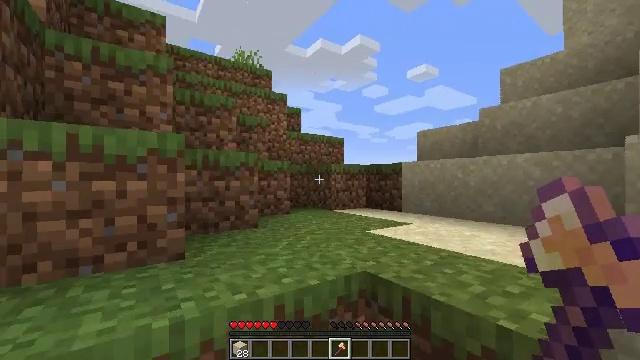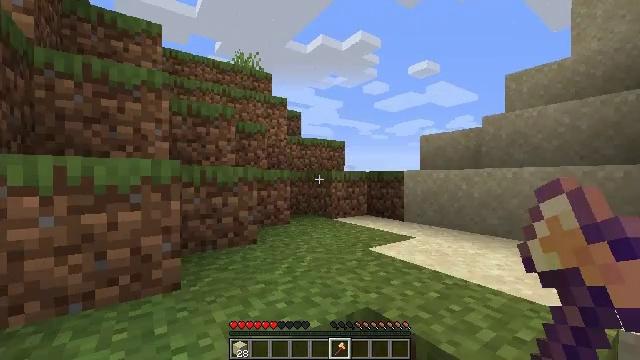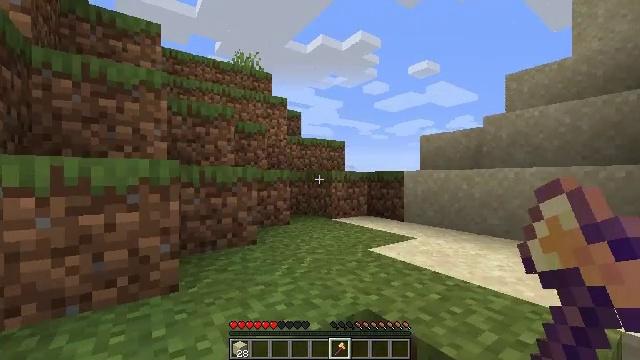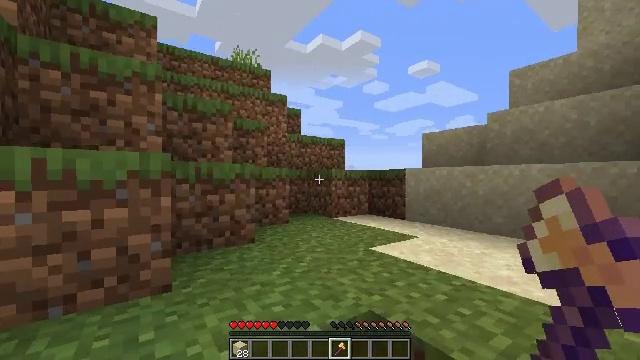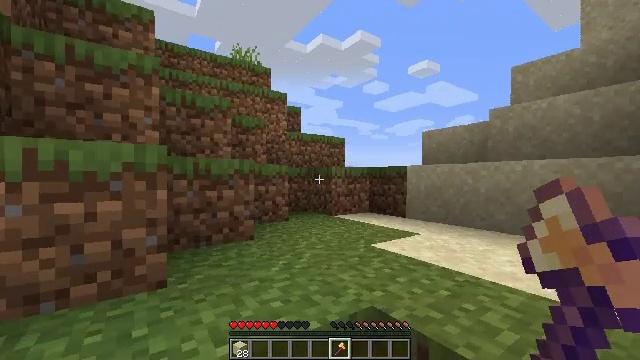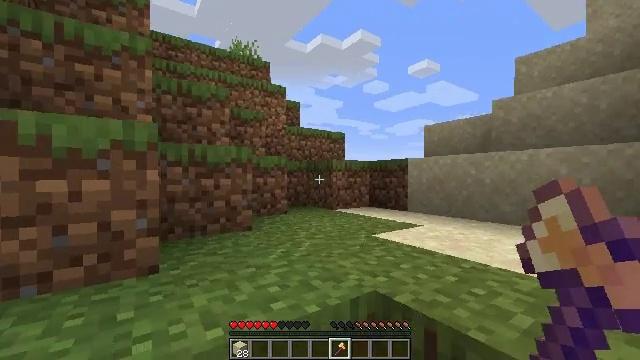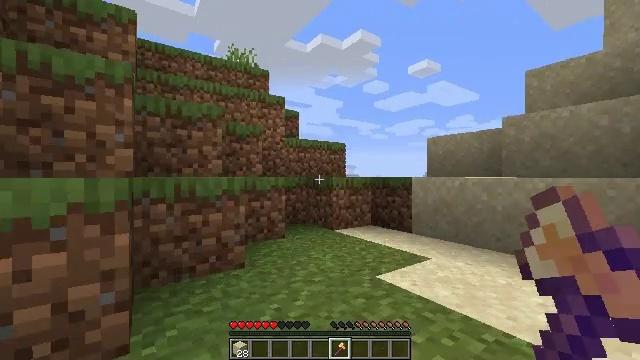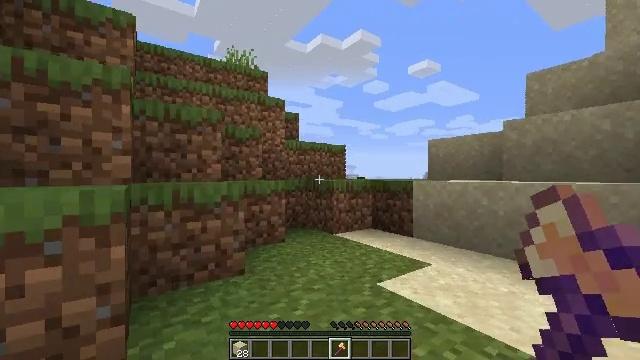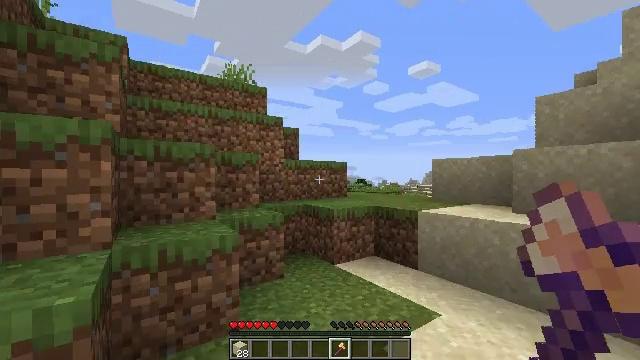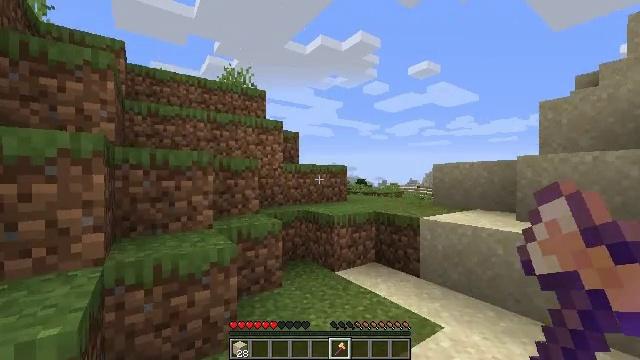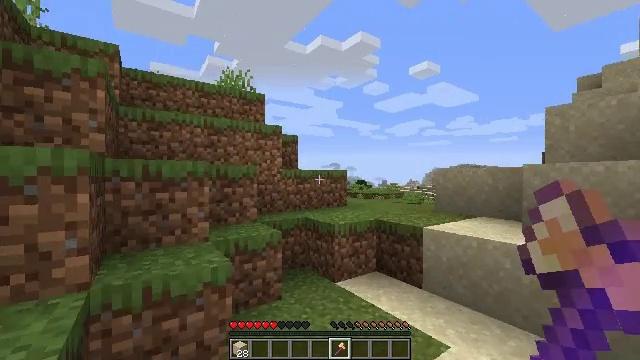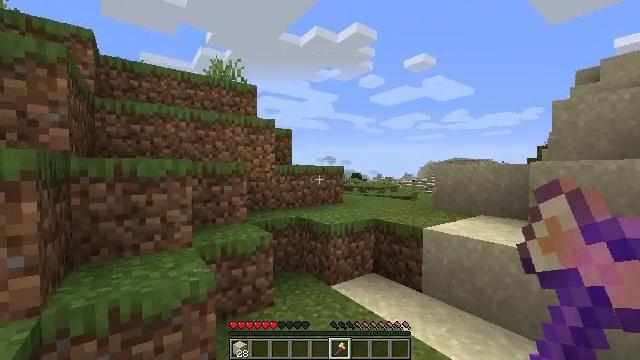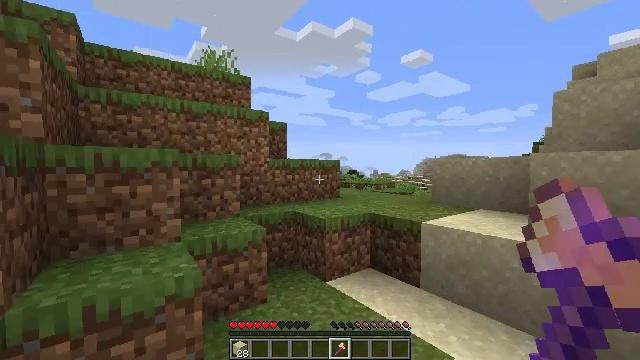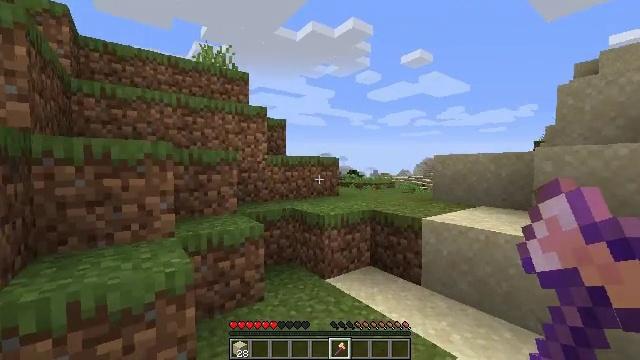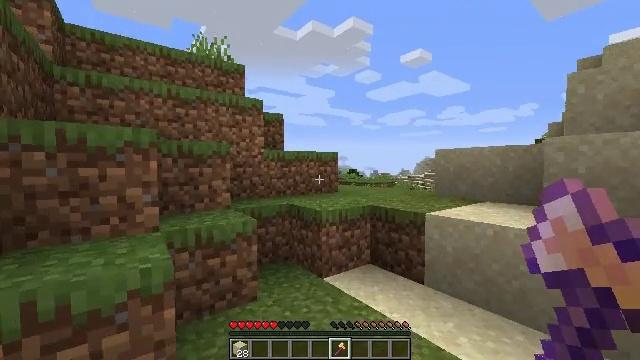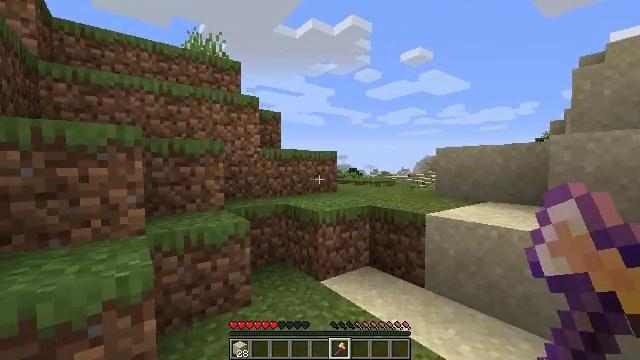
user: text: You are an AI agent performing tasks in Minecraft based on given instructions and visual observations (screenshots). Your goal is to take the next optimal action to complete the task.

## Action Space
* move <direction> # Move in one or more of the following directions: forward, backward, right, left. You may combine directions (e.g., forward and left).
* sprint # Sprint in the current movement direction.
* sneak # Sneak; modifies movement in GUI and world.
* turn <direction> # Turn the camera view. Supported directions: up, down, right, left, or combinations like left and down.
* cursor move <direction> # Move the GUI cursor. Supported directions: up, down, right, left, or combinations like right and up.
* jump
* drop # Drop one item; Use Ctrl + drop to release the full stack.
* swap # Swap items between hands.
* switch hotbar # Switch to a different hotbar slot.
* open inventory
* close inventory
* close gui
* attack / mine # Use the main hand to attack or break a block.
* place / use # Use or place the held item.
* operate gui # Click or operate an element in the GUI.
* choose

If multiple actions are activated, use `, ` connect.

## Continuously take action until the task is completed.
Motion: motion action
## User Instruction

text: Collect acacia logs by breaking the tree.
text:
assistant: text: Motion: move forward, jump
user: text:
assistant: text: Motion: move forward
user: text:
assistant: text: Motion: move forward
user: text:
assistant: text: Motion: move forward
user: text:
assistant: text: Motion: move forward
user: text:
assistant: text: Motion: move forward, jump
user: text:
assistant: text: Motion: move forward, jump
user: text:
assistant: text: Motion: move forward, jump
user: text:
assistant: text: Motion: move forward, jump
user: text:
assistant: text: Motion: move forward, jump
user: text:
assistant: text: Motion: move forward and move right, turn right and down, jump
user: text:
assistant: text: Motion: move forward and move right
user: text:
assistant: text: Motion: move forward and move right
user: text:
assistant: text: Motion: move forward and move right
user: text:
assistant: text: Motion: move forward and move right
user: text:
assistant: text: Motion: move forward and move right
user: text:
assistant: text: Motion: no_op
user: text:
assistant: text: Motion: no_op
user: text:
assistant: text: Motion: no_op
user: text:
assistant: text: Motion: move forward, turn right and down
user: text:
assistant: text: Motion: move forward
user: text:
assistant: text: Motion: no_op
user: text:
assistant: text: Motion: move forward
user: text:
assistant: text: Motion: move forward
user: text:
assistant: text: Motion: move forward
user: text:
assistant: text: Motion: move forward
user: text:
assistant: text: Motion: move forward
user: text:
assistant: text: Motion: move forward, jump
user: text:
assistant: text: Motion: move forward, jump
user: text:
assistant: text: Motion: move forward, jump